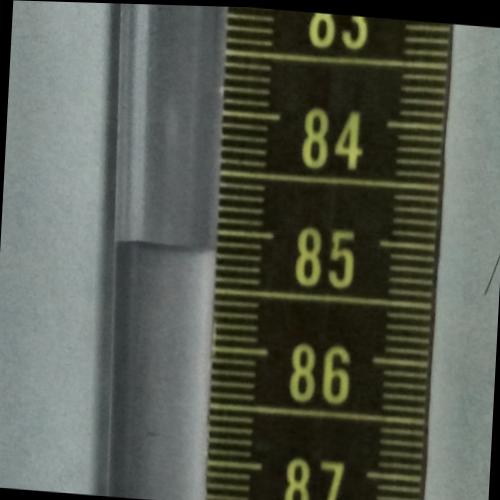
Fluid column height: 85.2 cm